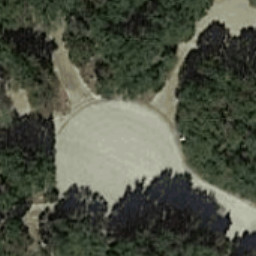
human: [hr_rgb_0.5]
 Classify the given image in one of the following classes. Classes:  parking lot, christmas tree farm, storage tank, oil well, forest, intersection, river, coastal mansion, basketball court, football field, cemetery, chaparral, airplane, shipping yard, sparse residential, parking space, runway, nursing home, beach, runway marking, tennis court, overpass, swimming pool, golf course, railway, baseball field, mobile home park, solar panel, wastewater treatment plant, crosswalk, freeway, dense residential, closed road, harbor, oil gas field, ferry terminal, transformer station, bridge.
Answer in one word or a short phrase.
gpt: closed road